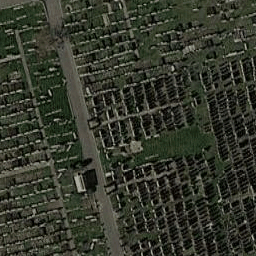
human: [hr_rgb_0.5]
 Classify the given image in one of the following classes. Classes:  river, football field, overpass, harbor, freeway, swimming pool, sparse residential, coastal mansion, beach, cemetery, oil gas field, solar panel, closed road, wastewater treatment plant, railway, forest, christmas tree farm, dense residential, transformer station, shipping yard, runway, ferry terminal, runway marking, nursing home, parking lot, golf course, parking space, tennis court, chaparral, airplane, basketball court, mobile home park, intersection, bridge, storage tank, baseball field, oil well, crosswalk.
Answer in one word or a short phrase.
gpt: cemetery